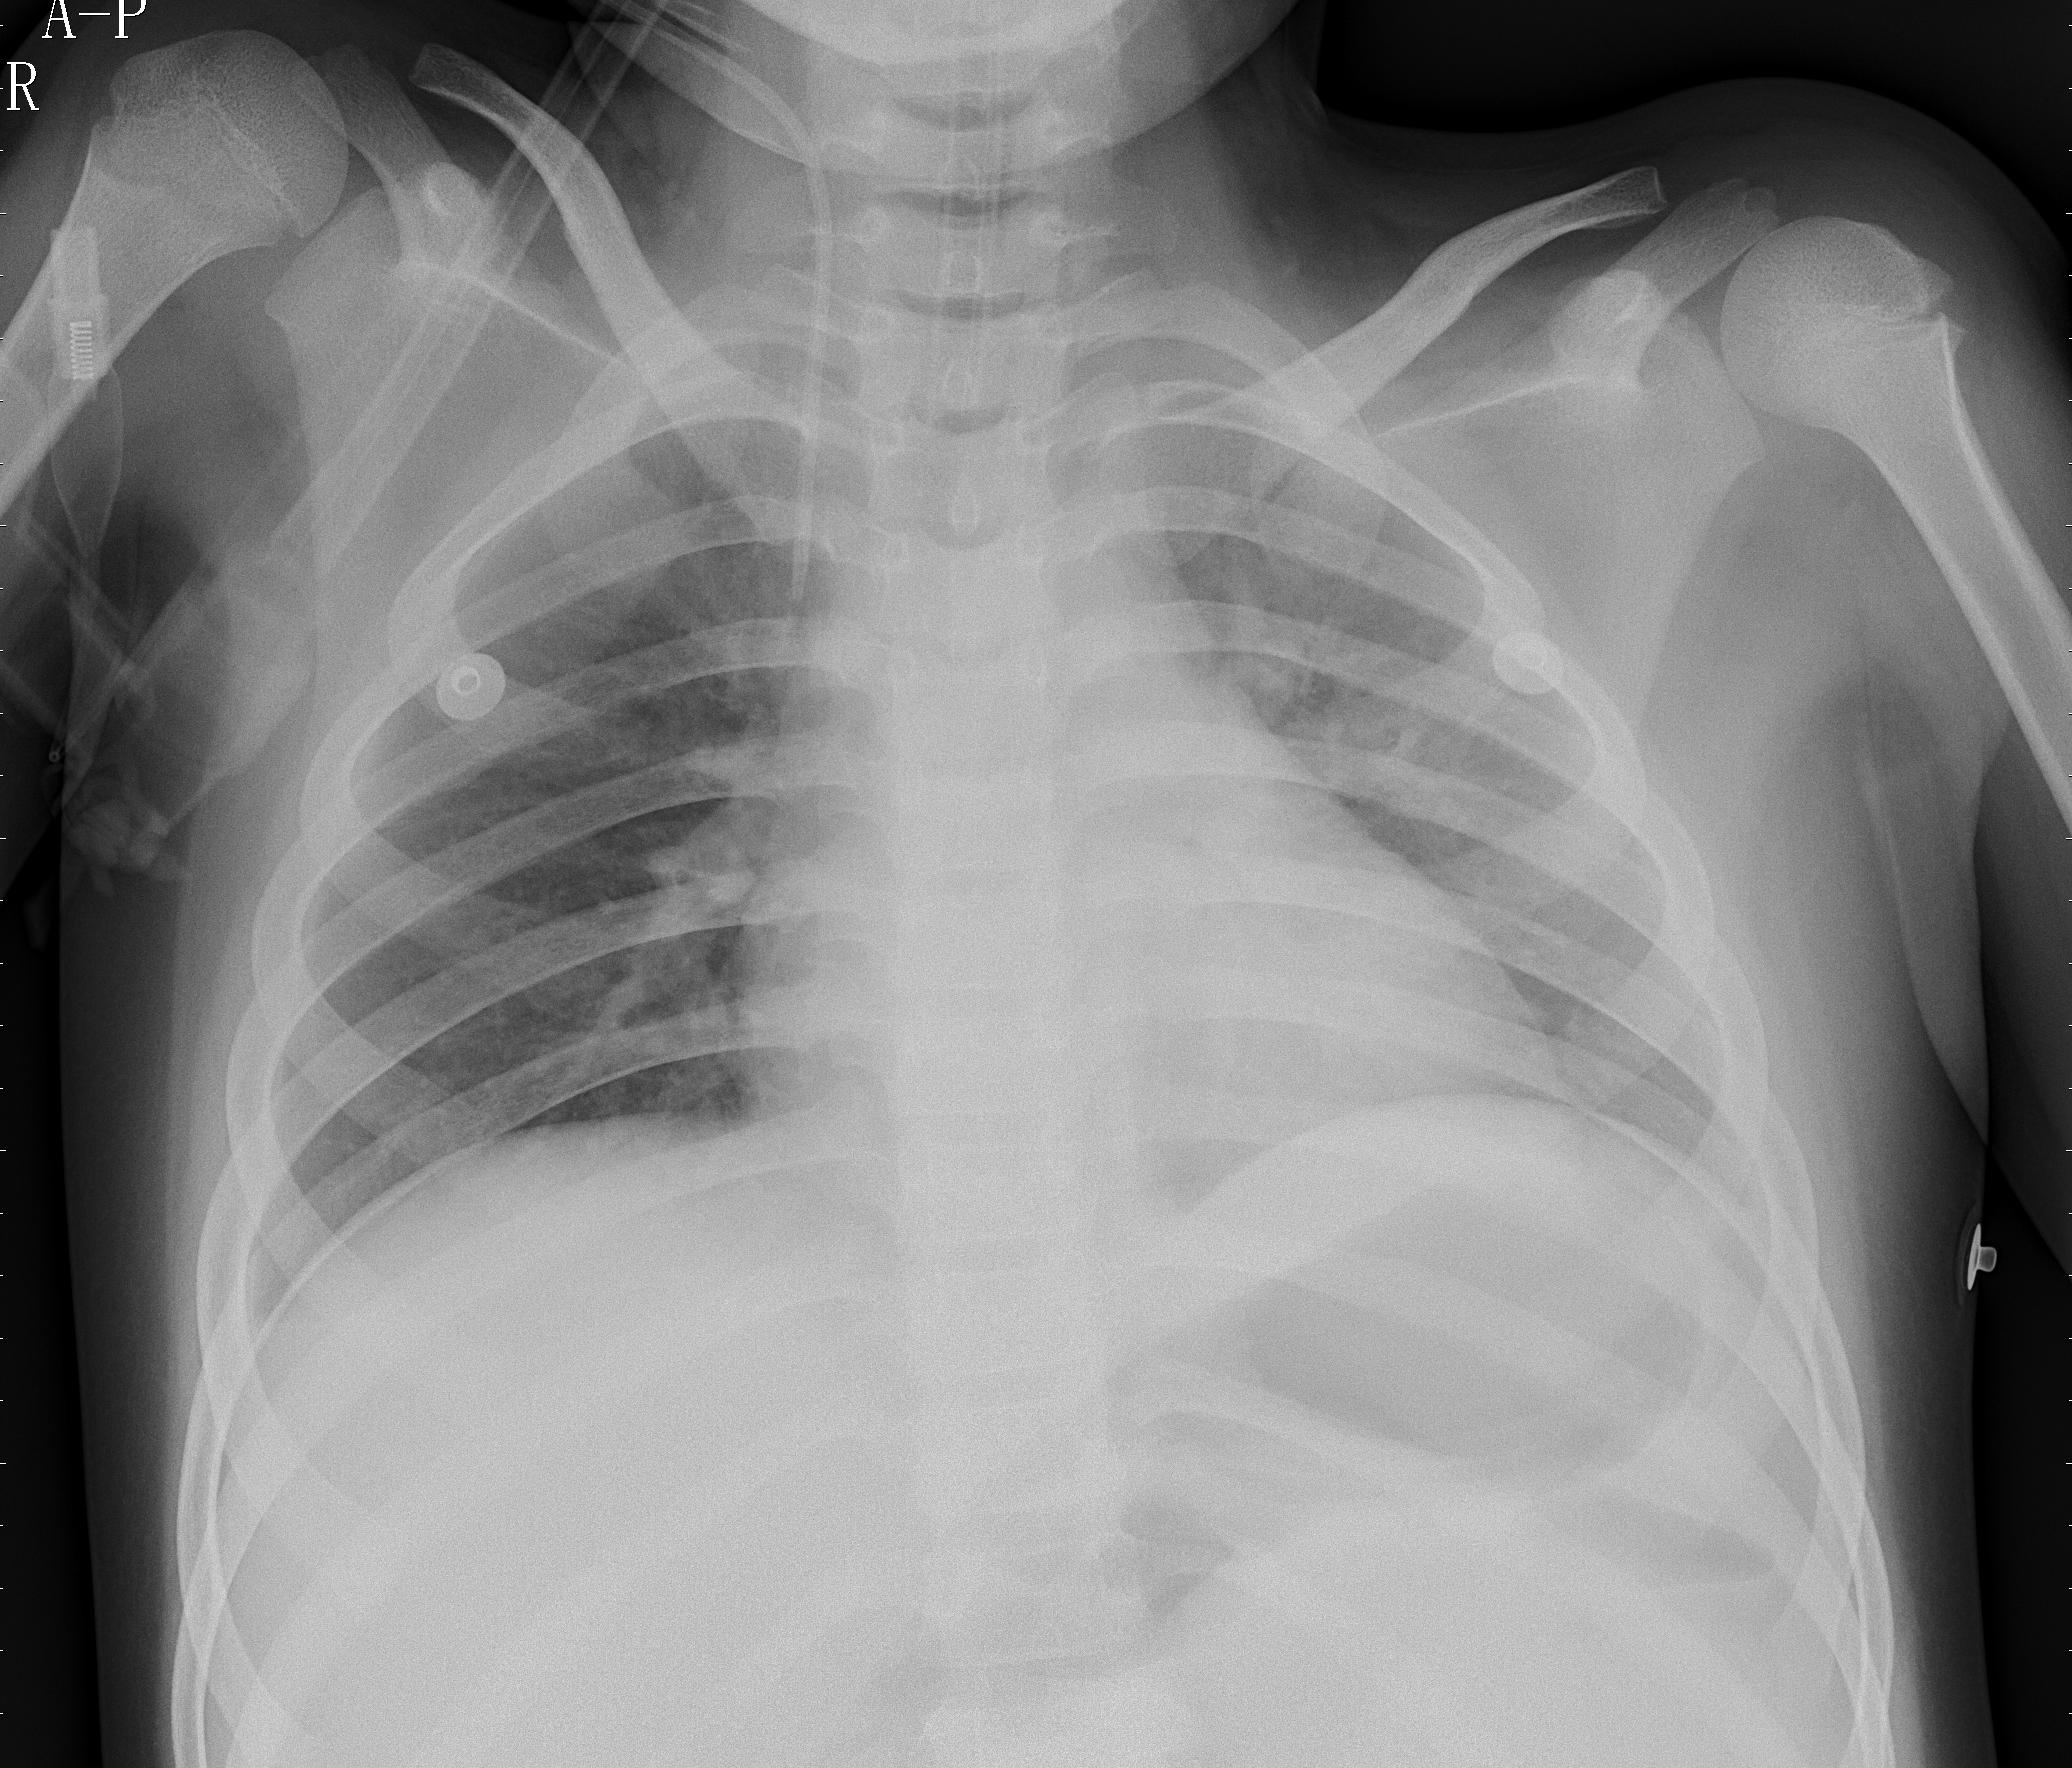
Diagnosis: PNEUMONIA